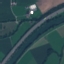
Land use / land cover: Highway